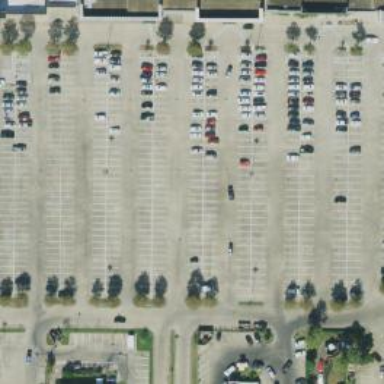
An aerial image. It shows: Parking space is available.